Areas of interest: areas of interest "Basketball Arena"
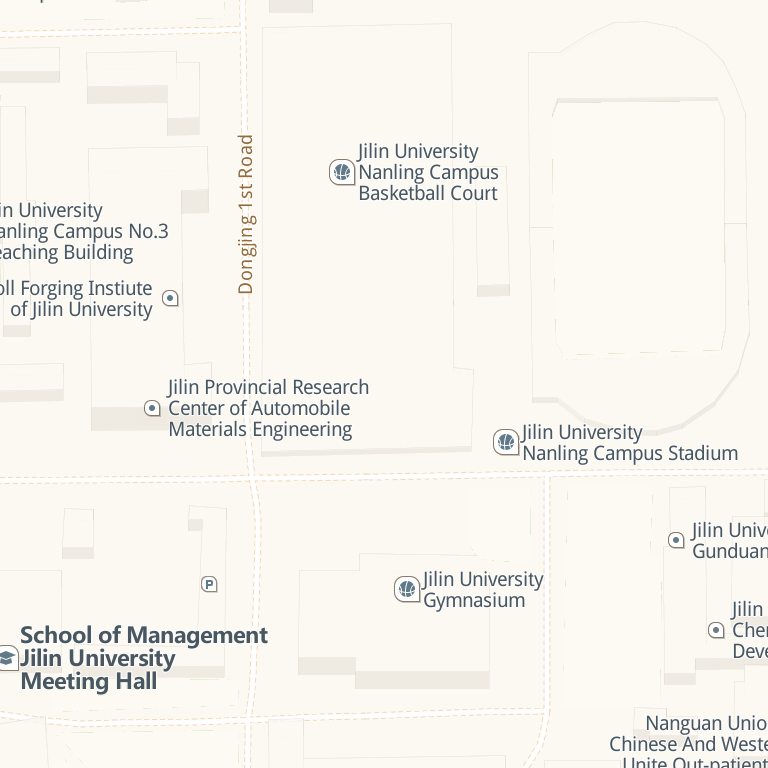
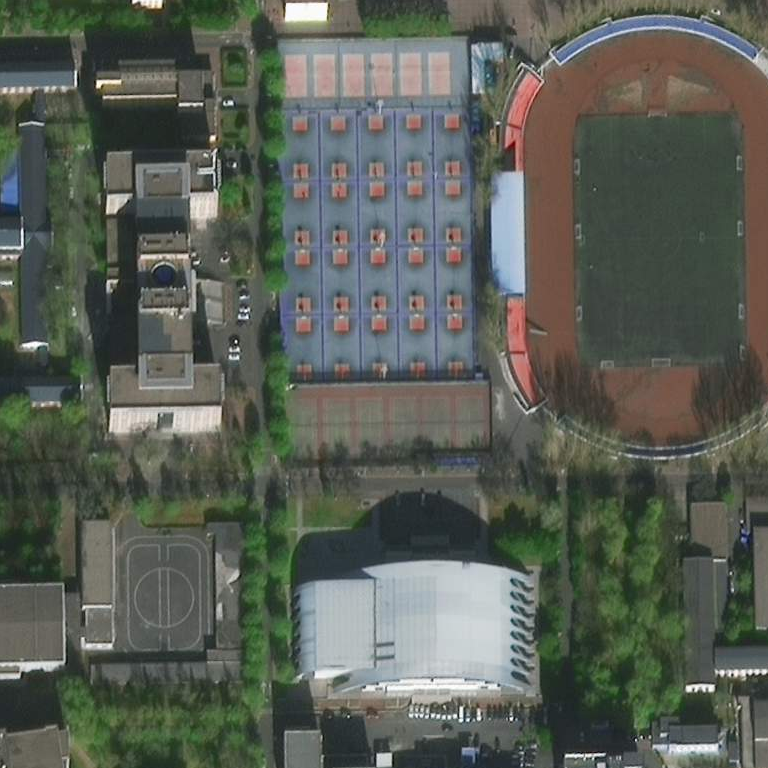